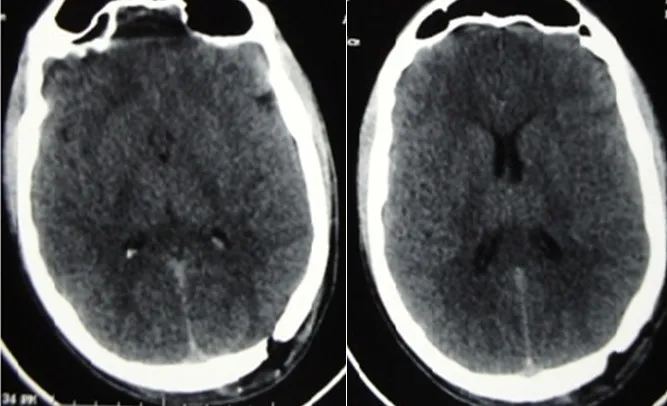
Scanner of control for the patient in figure one showing nearly complete consolidation.
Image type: radiology (ct)